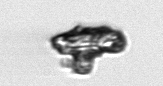
Label: Delphineis